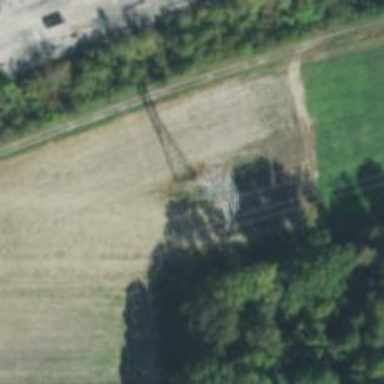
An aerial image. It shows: Lattice structure tower used for power transmission.